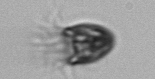
Label: Balanion